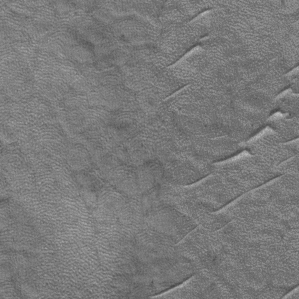
Label: frost